Interaction volume radius: 5 \u00c5
Interaction volume height: 10 \u00c5
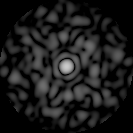
Disorder parameter: 0.7108